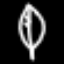
Label: leaf